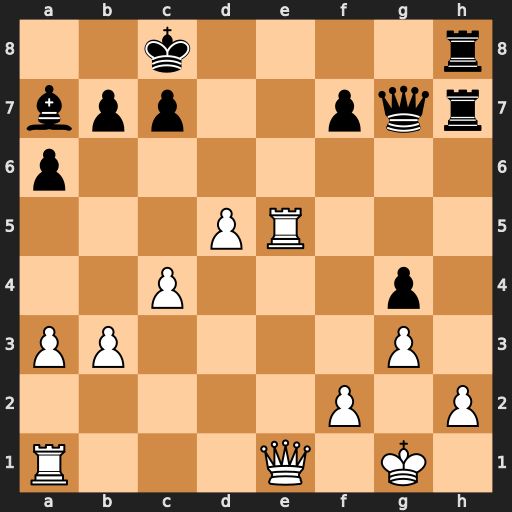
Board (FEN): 2k4r/bpp2pqr/p7/3PR3/2P3p1/PP4P1/5P1P/R3Q1K1
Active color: w
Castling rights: -
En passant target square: -
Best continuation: Re8+ Rxe8 Qxe8#